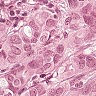
Metastatic tissue present: yes